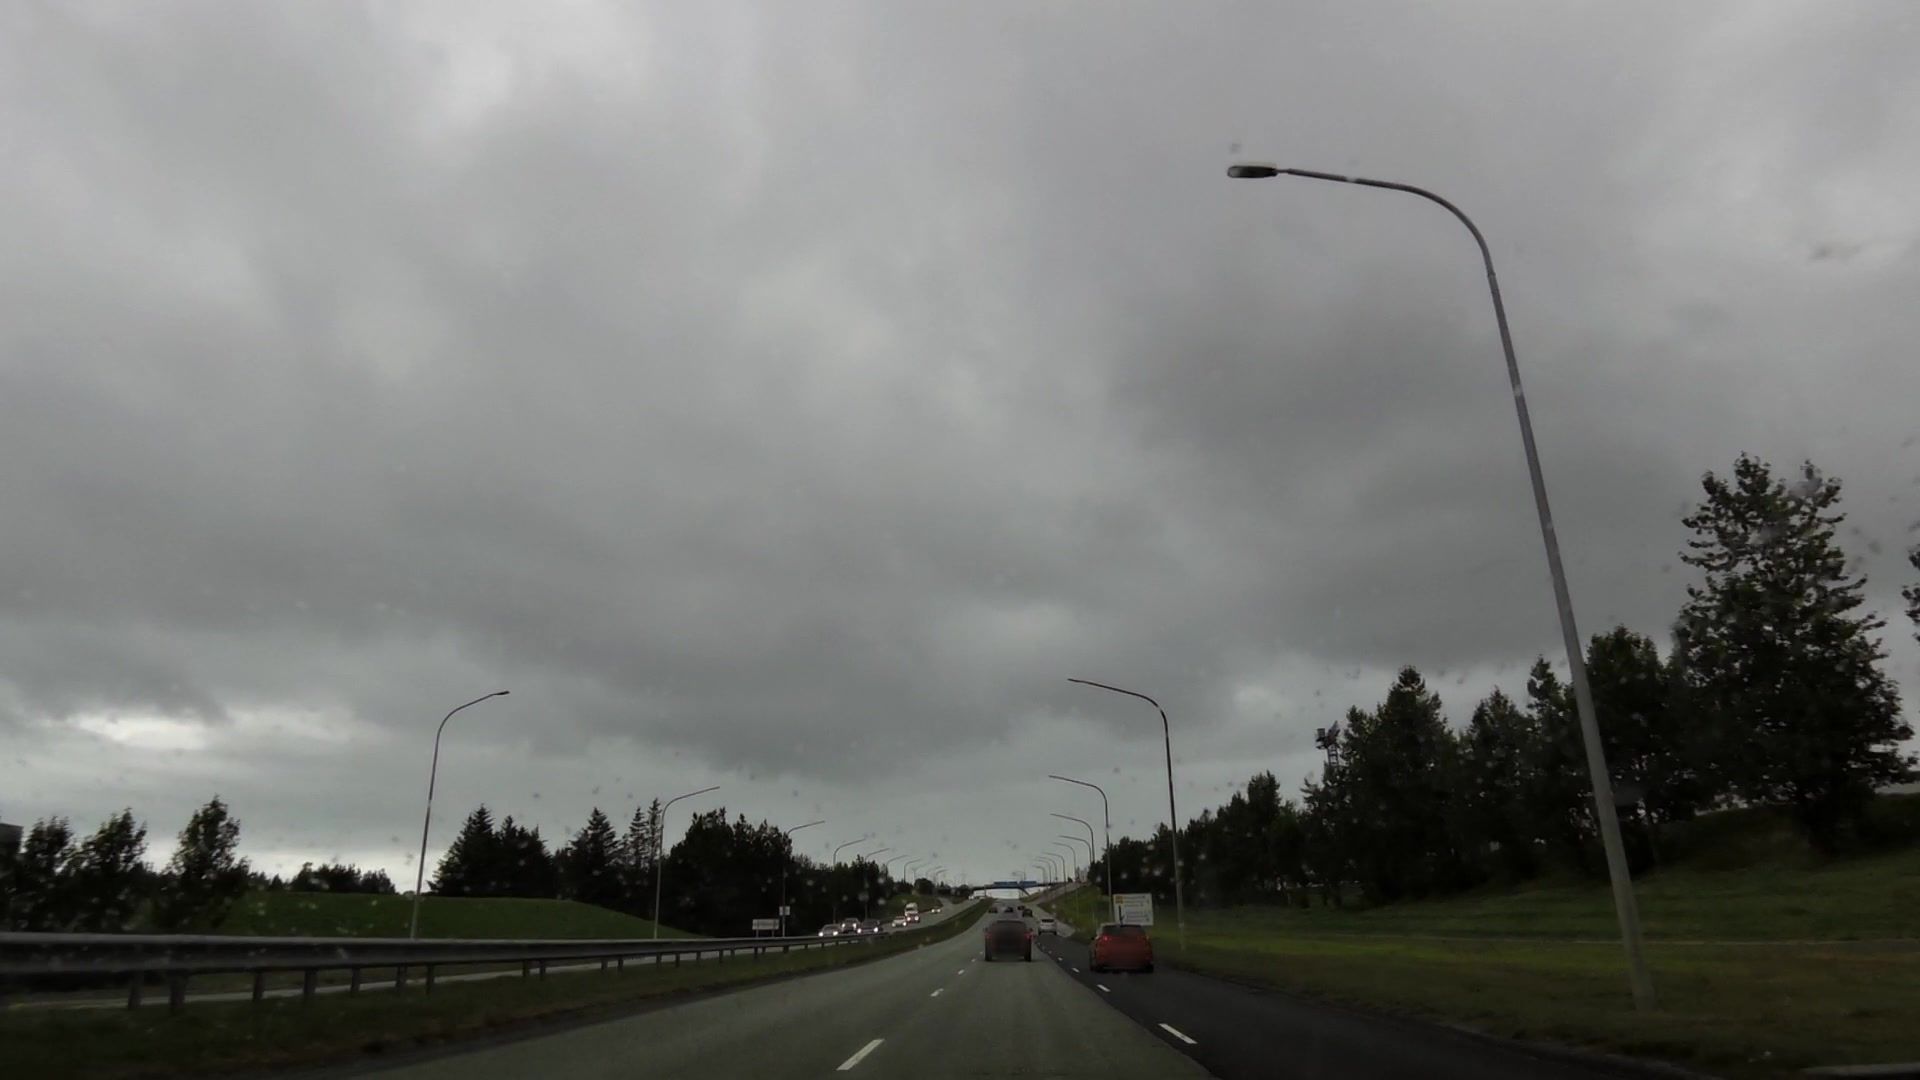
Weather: cloudy
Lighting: day
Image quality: slightly poor
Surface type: driving surface
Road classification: primary
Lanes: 2
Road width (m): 2
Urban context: urban centre
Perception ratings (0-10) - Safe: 1.8, Lively: 1.4, Beautiful: 2.59, Boring: 4.98, Depressing: 7.38, Wealthy: 0.64